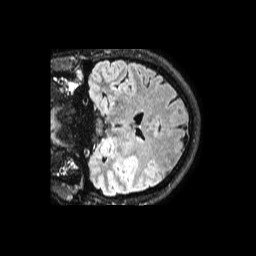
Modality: FLAIR
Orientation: coronal
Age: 59
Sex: male
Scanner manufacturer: philips
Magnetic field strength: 1.5 T
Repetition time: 4.8 s
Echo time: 0.3387 s